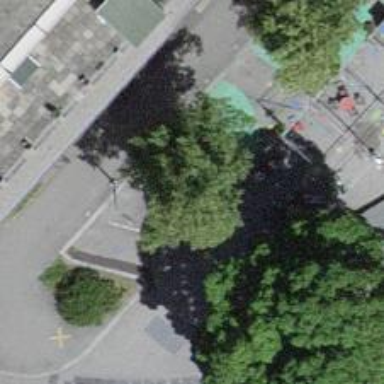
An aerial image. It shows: Urban area with broadleaved trees.